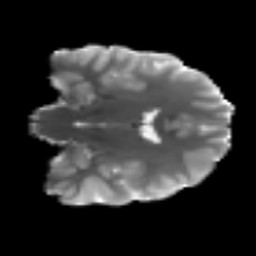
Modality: T2w
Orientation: coronal
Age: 21
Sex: female
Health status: ill
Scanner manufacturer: siemens
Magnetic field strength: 3 T
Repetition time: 6.5 s
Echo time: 0.062 s